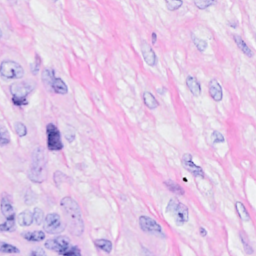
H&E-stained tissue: Breast